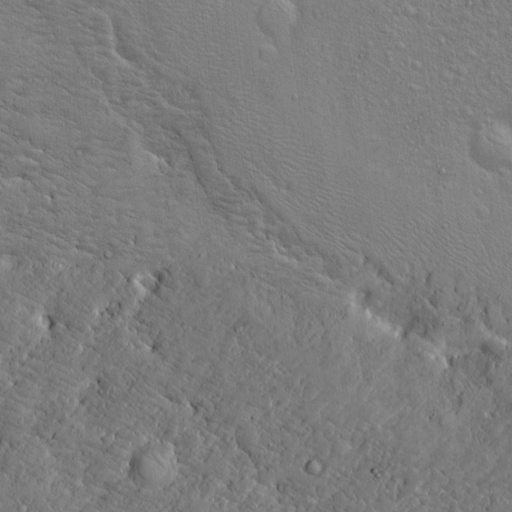
Classes present: Background